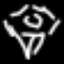
Label: diamond